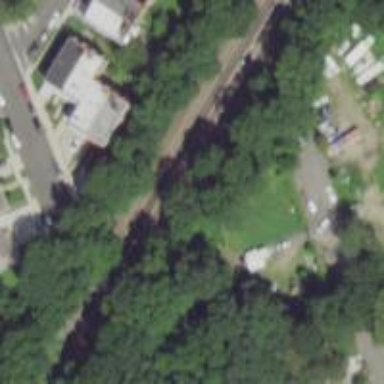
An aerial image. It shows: Electrified rail siding.